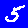
Digit: 5